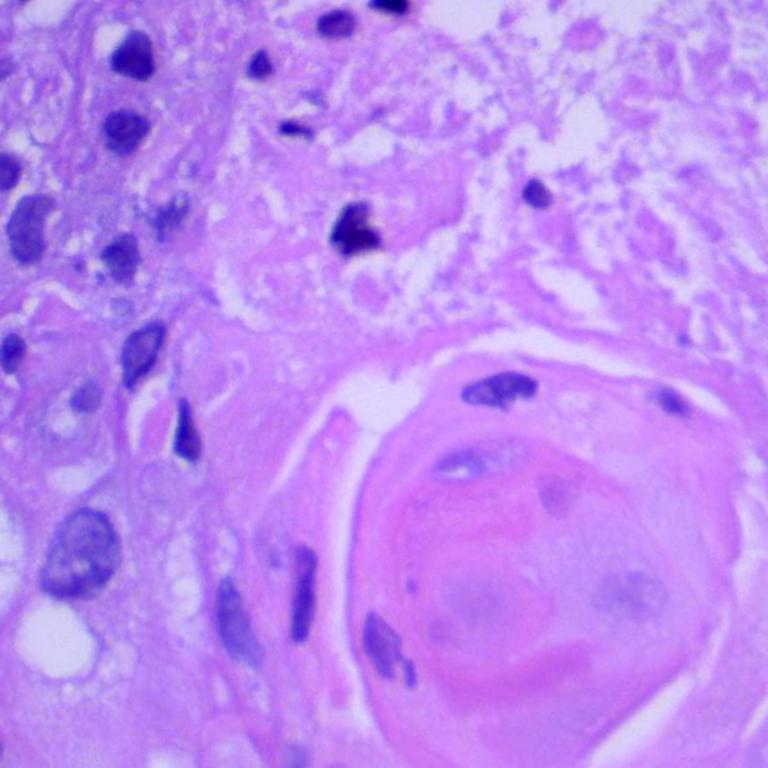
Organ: lung
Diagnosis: squamous carcinomas